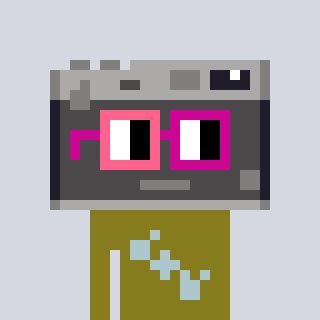
a pixel art character with square pink and red glasses, a camera-shaped head and a gunk-colored body on a cool background